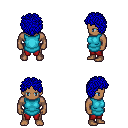
a pixel art fantasy rpg character, male body template, human, dark skin, teal tunic, red pants, blue curly afro hairstyle, four views (front, back, left, right), 2x2 character sprite sheet, small pixel art, hard edges, no anti-aliasing